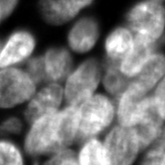
Tissue sample: ovarian
Magnification: 5.0x
Cell type: T cells
Senescence state: senescent